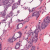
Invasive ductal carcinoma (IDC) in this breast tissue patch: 1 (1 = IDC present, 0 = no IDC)